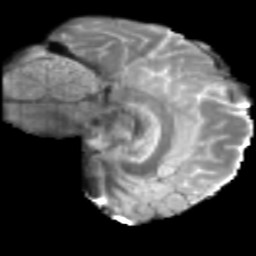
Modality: T2w
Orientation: sagittal
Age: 46
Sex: male
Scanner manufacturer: siemens
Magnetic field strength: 3 T
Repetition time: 5 s
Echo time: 0.092 s